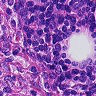
Metastatic tissue present: no